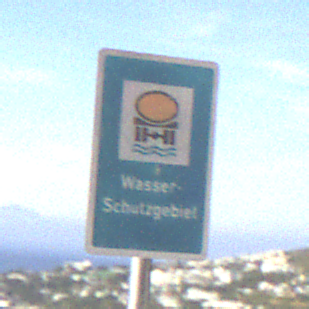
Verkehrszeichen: Wasserschutzgebiet
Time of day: MorningAfternoon
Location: Outdoor (RoadRail)
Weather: PartlyCloudy
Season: NotSpecified
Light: Natural